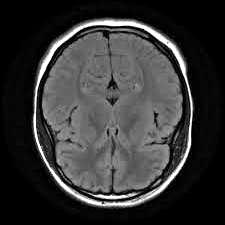
Label: notumor